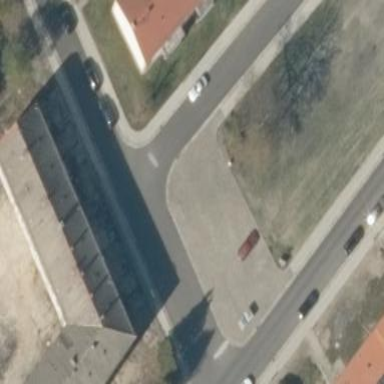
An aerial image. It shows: Parking area with surface.